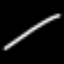
Label: line